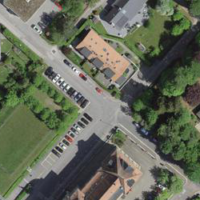
EUNIS habitat code: 54
Species observed at this site:
Acer pseudoplatanus